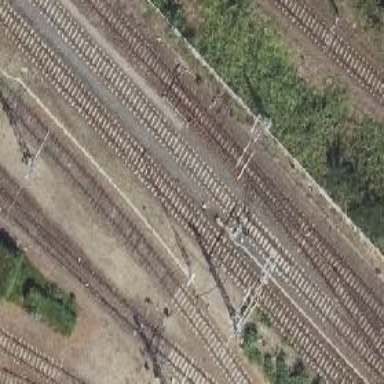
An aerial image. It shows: Railway signal.